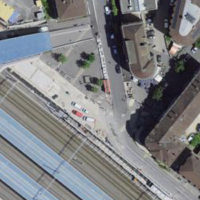
EUNIS habitat code: 54
Species observed at this site:
Primula veris